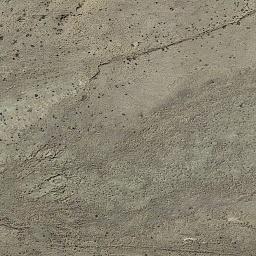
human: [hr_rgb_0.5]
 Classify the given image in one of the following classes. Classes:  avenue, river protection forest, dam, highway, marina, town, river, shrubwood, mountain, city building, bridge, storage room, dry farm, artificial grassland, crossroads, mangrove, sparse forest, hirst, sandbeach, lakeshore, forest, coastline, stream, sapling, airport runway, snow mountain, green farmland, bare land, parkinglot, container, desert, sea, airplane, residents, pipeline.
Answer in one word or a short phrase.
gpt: bare land